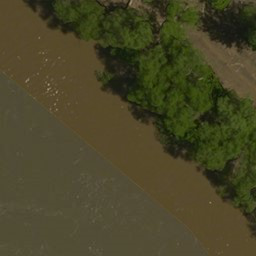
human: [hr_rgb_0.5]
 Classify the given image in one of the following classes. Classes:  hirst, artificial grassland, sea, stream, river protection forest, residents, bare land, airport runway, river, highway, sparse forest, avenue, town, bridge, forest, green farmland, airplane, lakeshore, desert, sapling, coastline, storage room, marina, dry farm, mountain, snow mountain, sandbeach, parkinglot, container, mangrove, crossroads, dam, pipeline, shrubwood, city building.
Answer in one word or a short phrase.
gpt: river protection forest